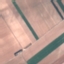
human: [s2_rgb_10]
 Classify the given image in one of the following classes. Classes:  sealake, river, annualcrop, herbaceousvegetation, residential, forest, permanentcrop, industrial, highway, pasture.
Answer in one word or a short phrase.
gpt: AnnualCrop